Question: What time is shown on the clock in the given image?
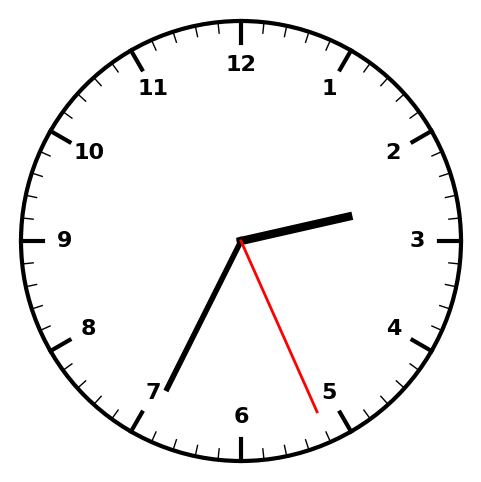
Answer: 02:34:26